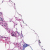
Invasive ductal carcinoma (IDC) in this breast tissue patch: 0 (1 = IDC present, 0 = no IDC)